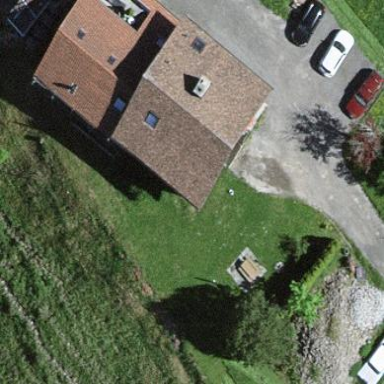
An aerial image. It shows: Farm building.